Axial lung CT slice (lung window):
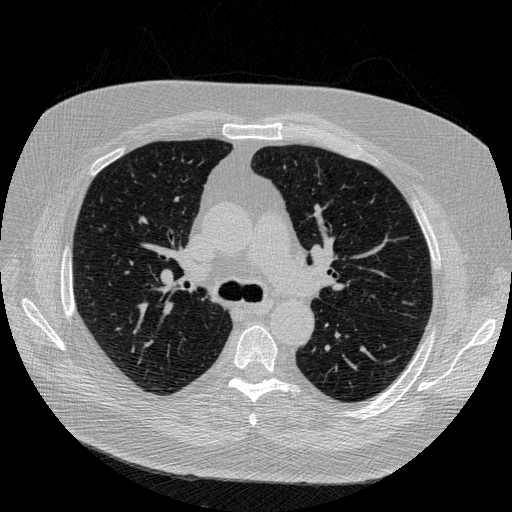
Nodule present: no